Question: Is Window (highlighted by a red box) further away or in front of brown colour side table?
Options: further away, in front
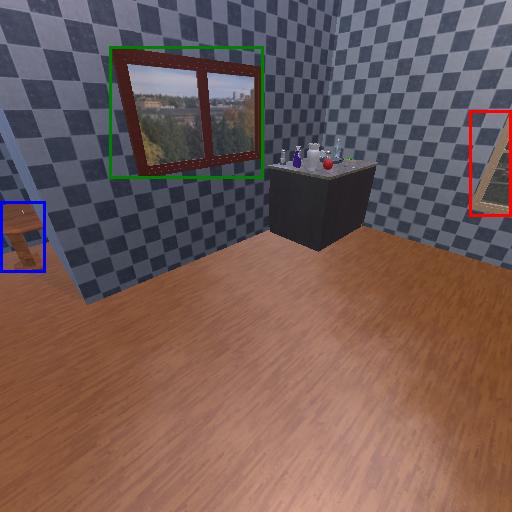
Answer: further away